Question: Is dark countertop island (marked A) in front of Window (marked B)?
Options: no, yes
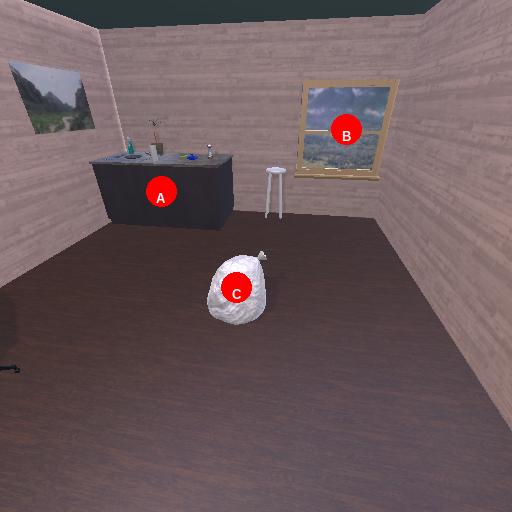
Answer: no